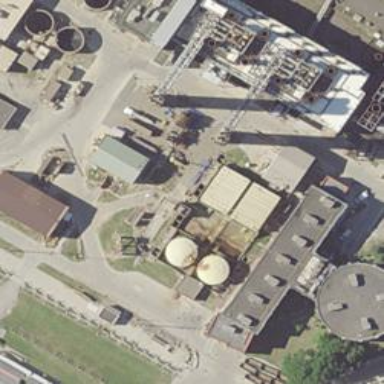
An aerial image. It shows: View of wastewater plant.